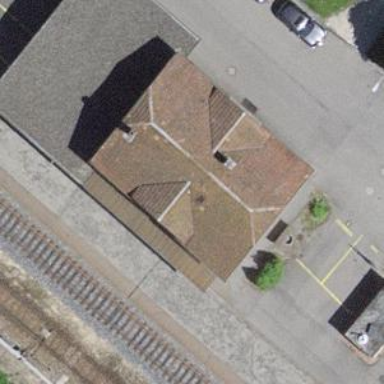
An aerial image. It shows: Station for public transport and railway.